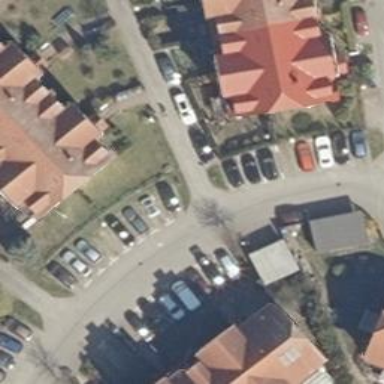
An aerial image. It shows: Living street.